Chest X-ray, AP view. Patient: 80 years old, sex F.
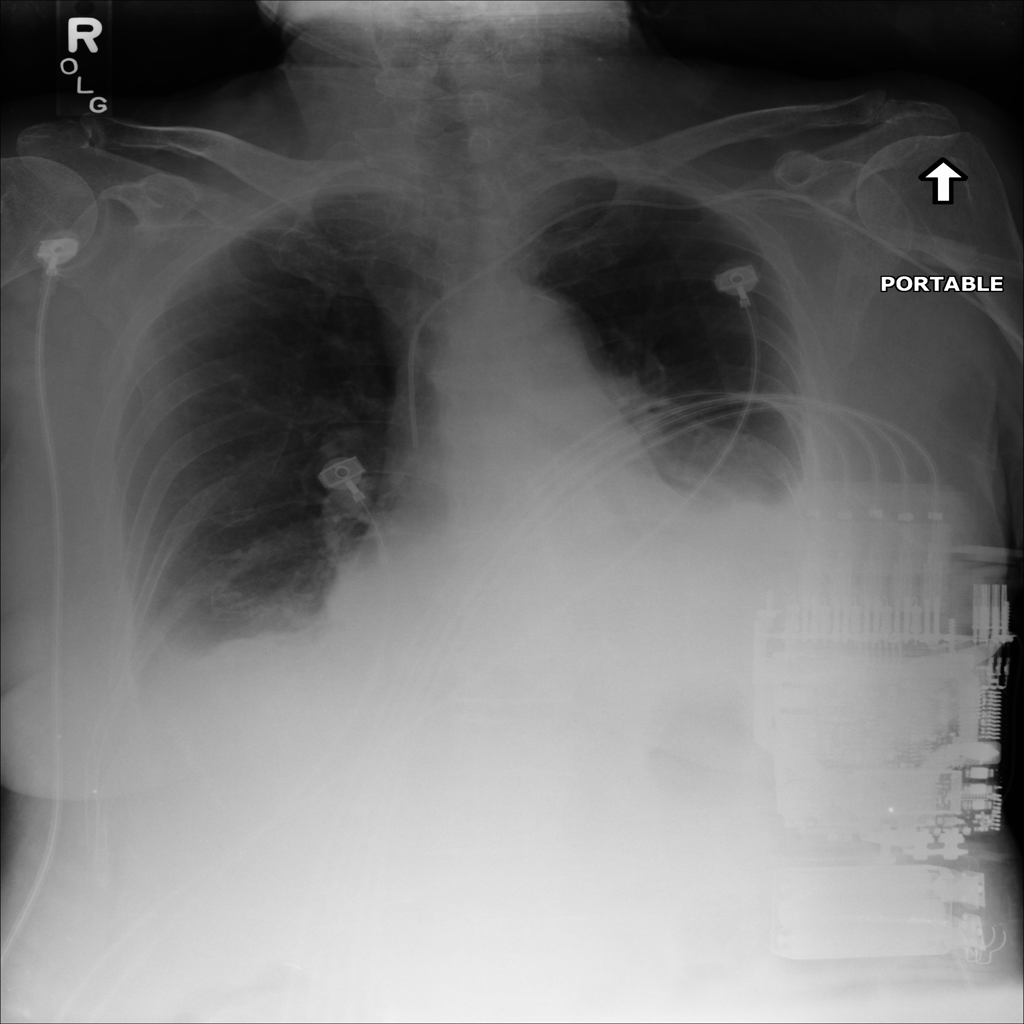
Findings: Effusion